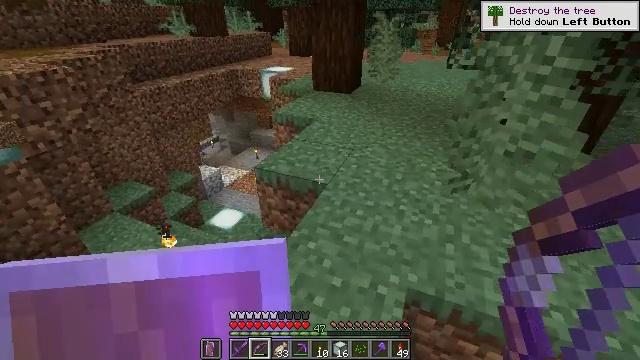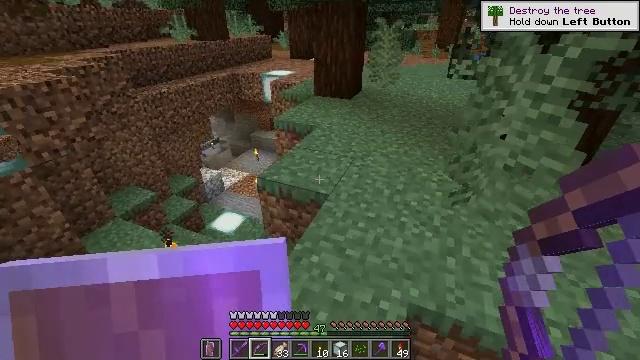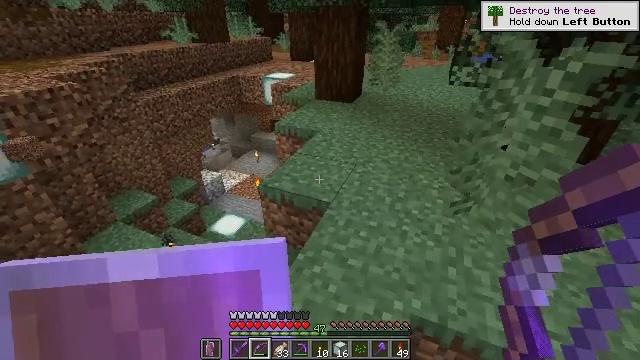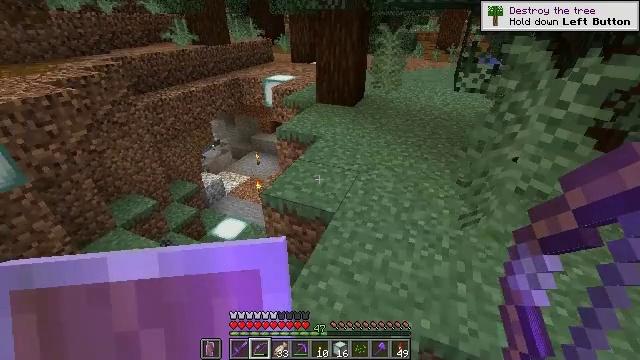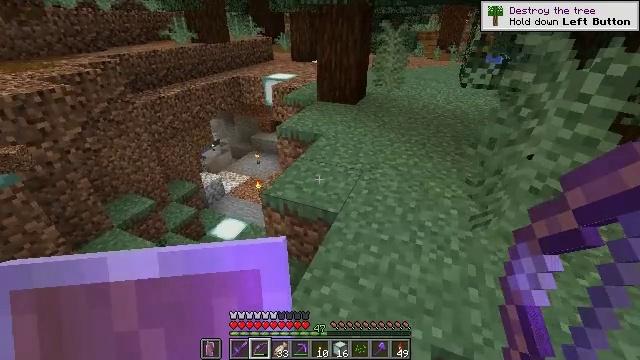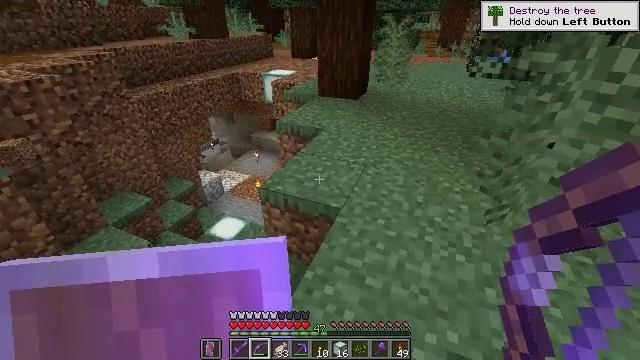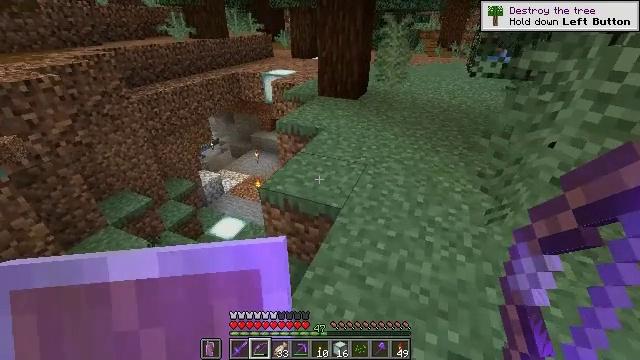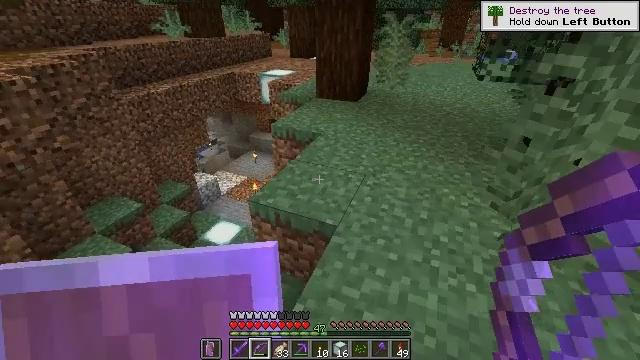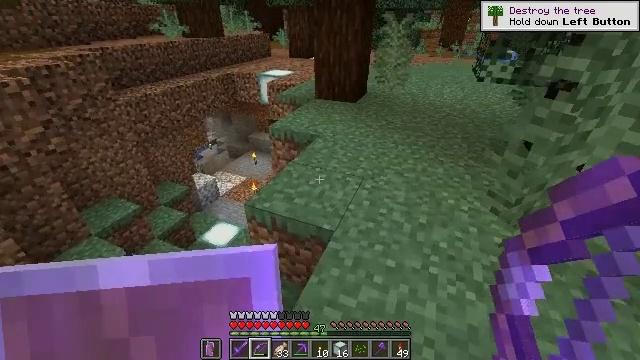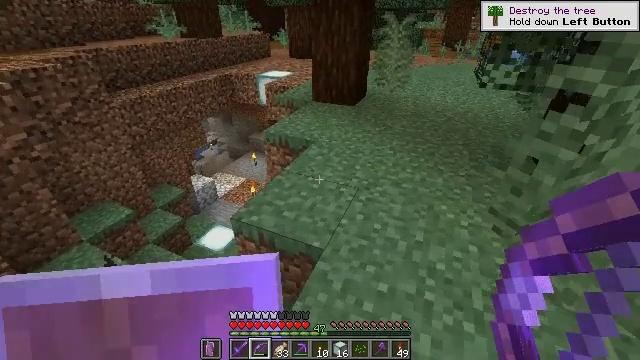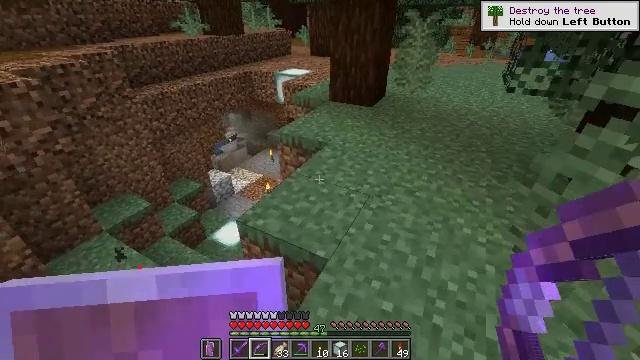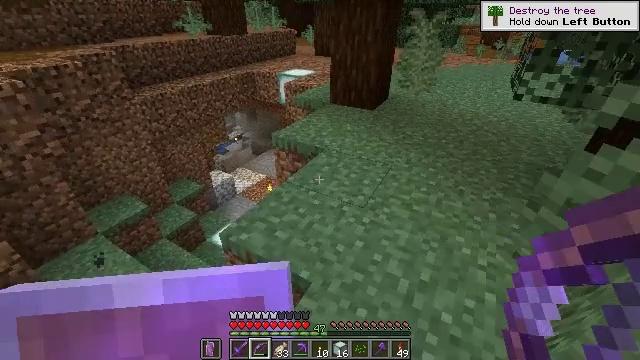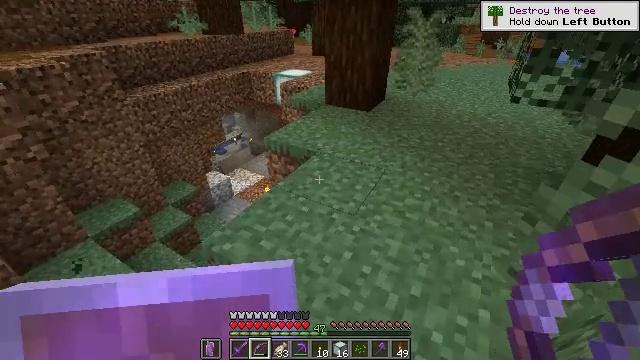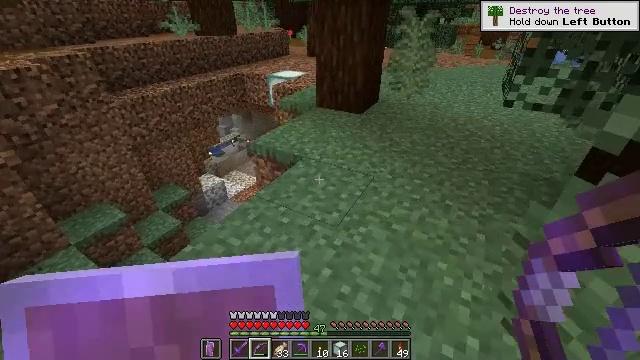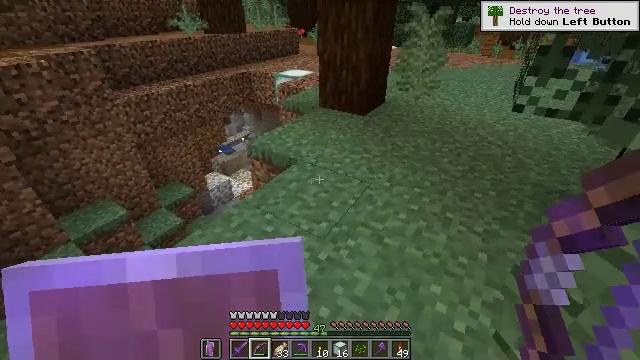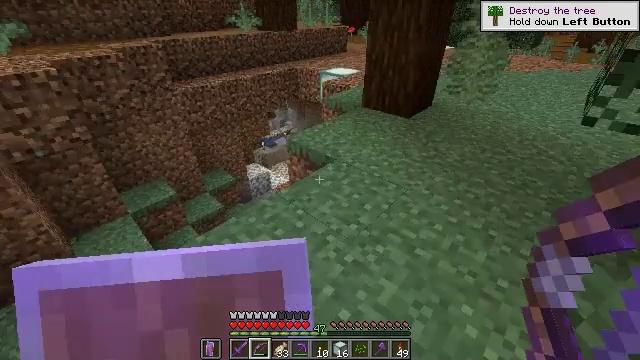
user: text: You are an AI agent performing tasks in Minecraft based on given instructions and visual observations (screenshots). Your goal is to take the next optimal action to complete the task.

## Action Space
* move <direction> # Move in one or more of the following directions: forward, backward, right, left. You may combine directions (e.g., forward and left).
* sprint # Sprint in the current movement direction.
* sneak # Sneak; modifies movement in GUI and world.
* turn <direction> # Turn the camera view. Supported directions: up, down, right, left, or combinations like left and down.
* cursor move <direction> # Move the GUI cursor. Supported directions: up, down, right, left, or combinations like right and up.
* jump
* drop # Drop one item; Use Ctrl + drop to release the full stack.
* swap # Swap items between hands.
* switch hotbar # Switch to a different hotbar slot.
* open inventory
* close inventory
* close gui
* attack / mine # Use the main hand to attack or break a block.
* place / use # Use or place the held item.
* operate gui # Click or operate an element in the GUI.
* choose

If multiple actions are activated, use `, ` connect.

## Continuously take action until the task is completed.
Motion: motion action
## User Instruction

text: Break the coarse dirt block.
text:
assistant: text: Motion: move forward, jump
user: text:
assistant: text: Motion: move forward, jump
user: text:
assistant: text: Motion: move forward
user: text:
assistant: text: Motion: move forward
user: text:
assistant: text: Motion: move forward
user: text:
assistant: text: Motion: move forward
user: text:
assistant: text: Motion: move forward and move right
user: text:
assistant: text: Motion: move forward and move right
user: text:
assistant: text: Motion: move forward and move right
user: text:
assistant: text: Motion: move forward and move right, turn left
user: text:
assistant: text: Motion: move forward and move right, turn left
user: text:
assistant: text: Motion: move forward and move right
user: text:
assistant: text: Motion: move forward and move right
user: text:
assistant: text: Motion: move forward and move right, turn left
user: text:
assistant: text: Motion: move forward and move right, turn left
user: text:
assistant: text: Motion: move forward, turn left and up
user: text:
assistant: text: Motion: turn left and up
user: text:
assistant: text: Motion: turn left
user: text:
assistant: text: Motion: no_op
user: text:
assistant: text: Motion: no_op
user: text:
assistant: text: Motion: no_op
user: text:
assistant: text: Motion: no_op
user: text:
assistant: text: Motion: no_op
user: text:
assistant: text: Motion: no_op
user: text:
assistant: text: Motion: move right
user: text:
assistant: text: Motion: move right
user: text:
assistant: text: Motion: move right
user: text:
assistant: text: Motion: move right, turn left
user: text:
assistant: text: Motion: move right, turn left
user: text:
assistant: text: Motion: move right, turn left